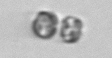
Label: Thalassiosira_sp_aff_mala